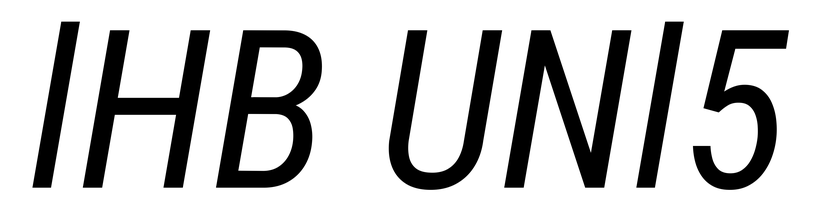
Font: Roboto-Italic_Condensed_Italic